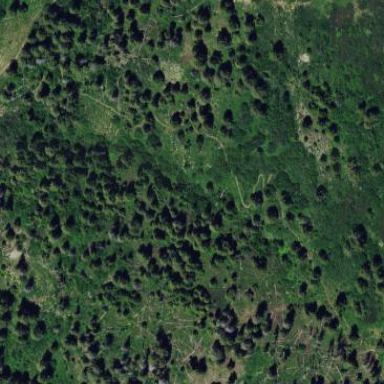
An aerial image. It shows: Evergreen needle-leaved woodland.